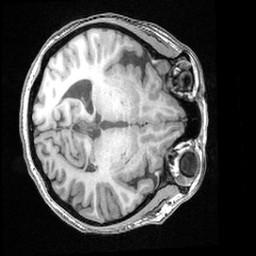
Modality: T1w
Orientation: axial
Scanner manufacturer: ge
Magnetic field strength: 3 T
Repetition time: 0.00836 s
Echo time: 0.003248 s